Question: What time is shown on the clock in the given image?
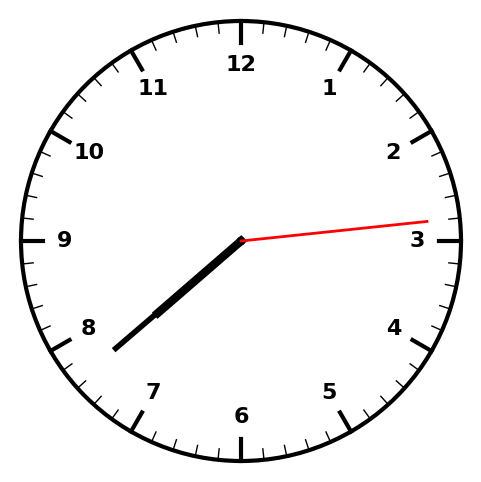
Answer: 07:38:14